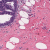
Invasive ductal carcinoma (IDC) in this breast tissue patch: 0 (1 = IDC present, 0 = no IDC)